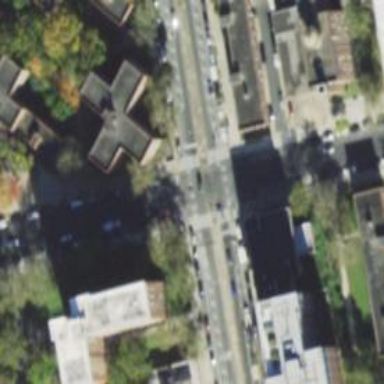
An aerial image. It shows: Footway on traffic island with asphalt surface.